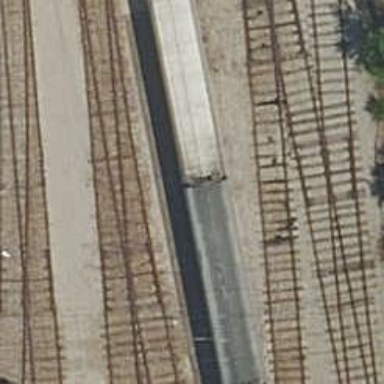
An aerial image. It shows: Rail yard with electrified contact lines for the trains.